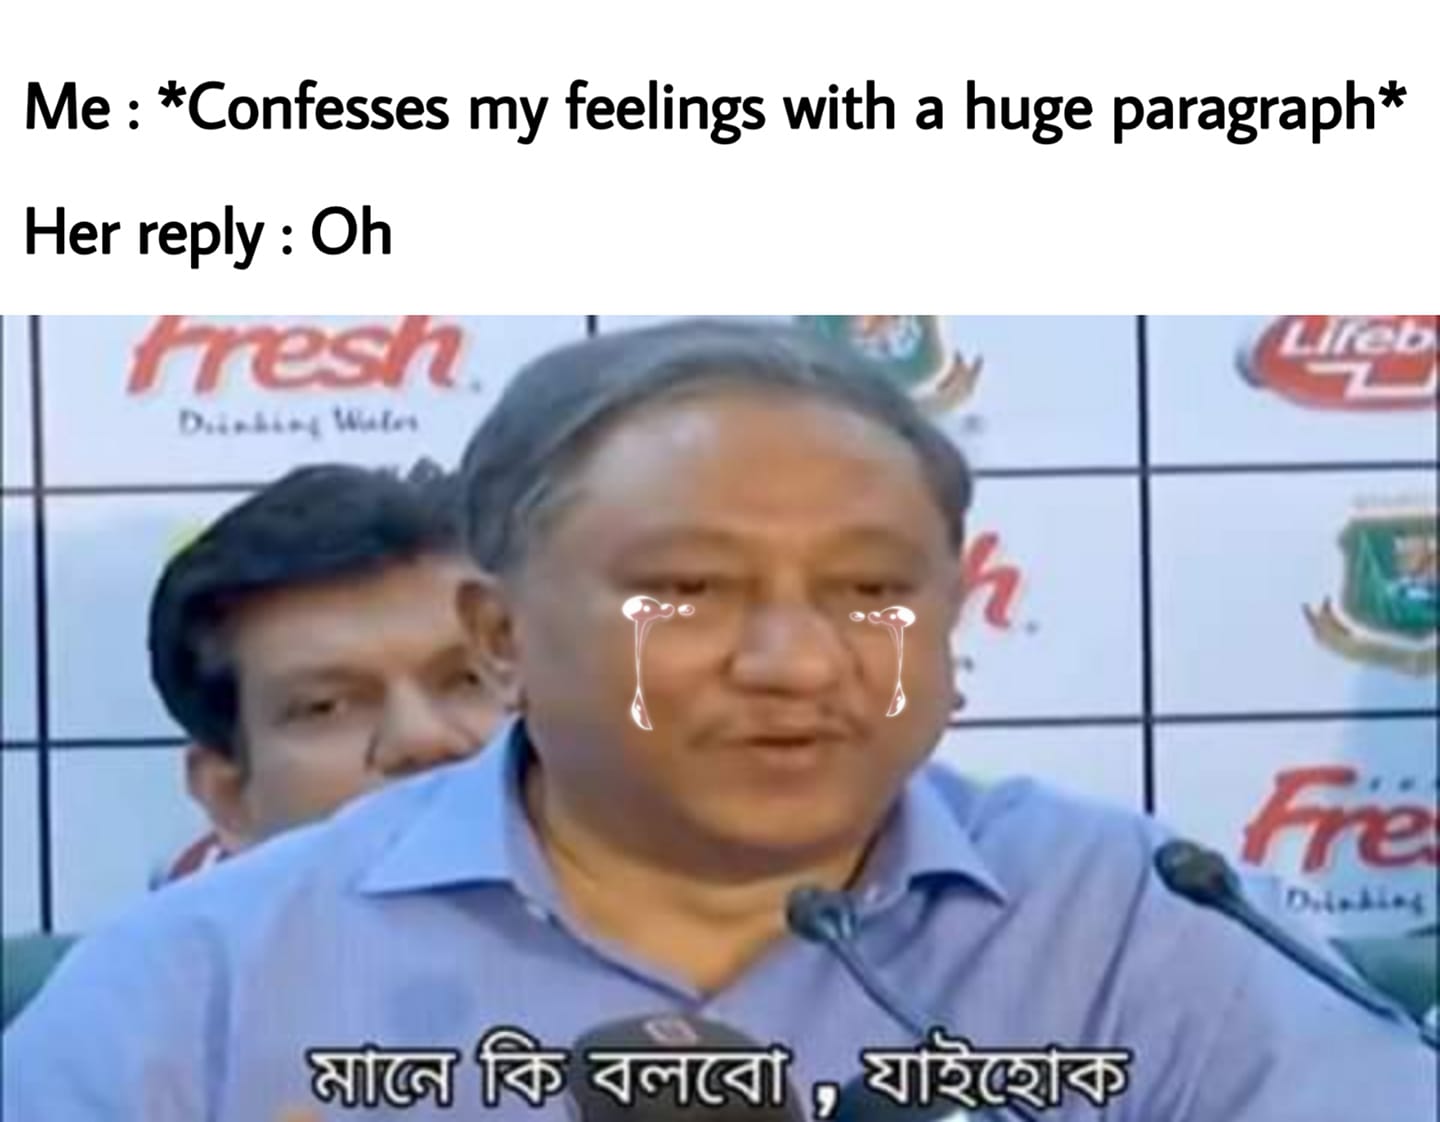
Caption: Me: *Confesses my feelings with a huge paragraph*   Her reply : Oh  মানে কি বলবো , যাইহোক
Label: non-hate